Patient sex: M
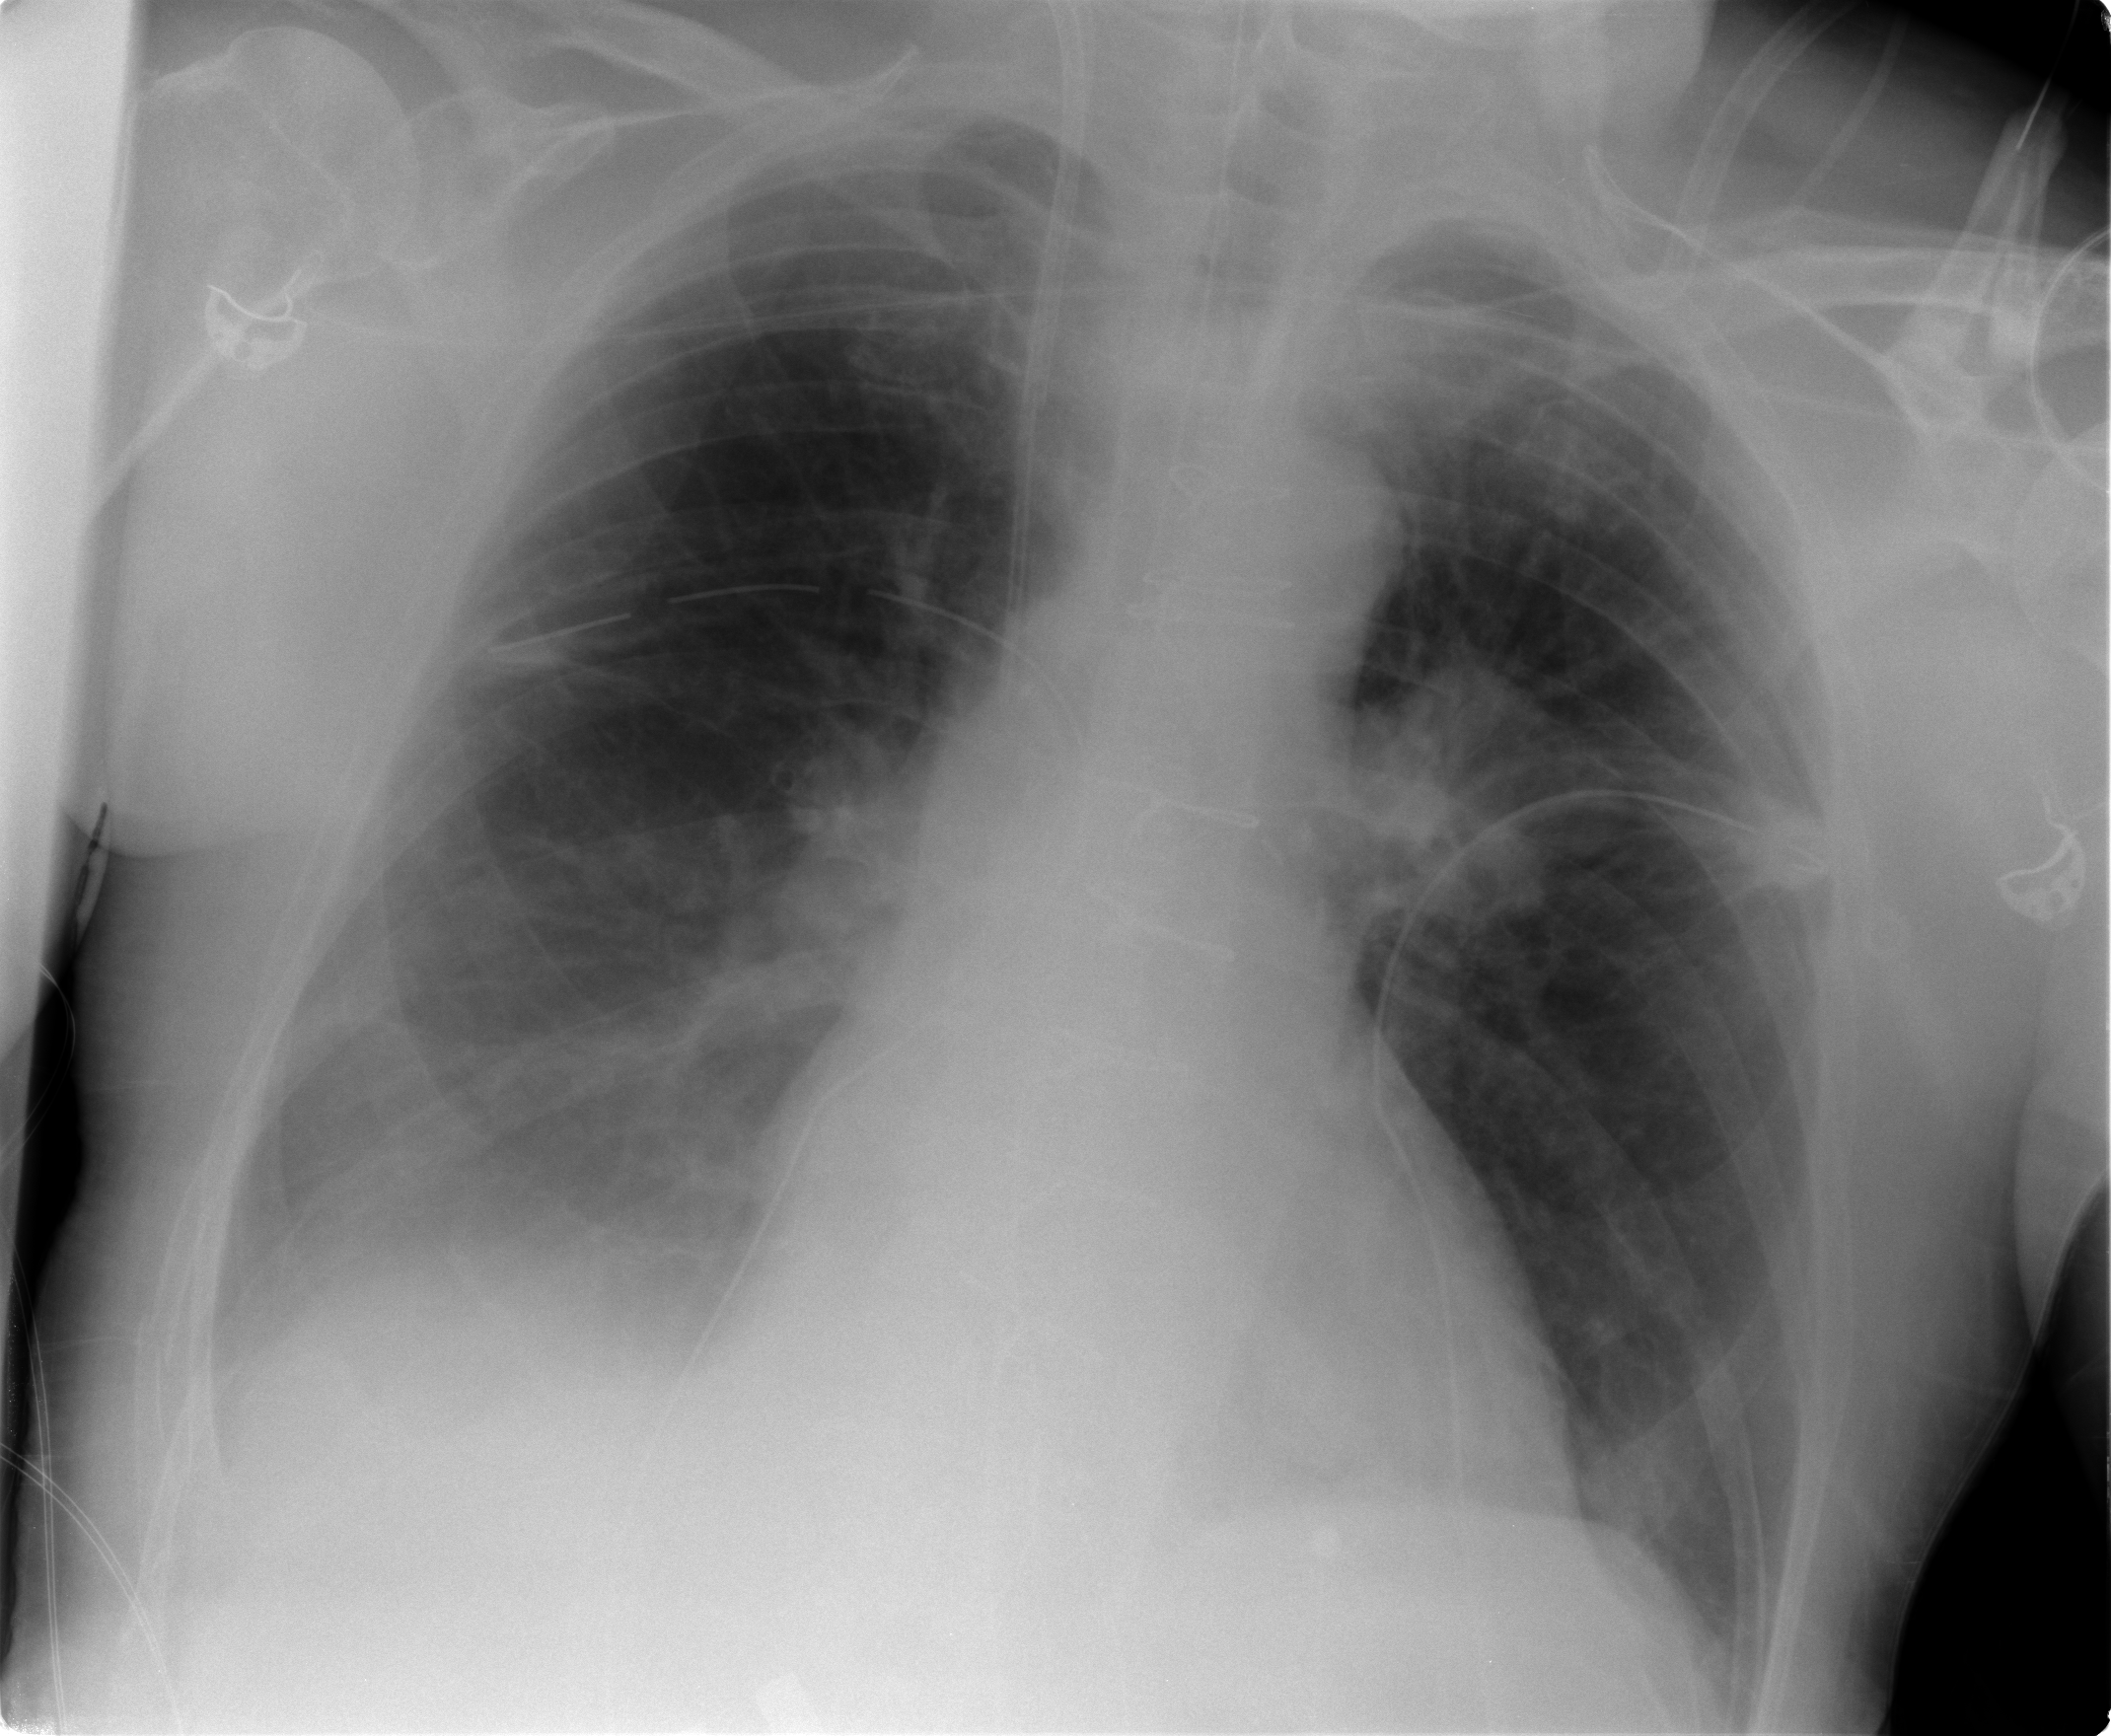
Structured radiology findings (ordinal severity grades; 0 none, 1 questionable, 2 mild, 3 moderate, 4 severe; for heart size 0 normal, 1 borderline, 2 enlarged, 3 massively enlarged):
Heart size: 0
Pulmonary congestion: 1
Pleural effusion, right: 2
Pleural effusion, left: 0
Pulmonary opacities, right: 0
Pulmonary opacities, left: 0
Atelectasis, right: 2
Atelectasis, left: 1